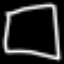
Label: square